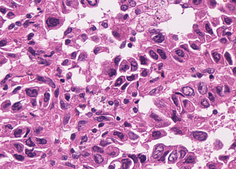
Tumor epithelial tissue: yes
Tumor-associated stroma tissue: no
Normal tissue: no